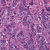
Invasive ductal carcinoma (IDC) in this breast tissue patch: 1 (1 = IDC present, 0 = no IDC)